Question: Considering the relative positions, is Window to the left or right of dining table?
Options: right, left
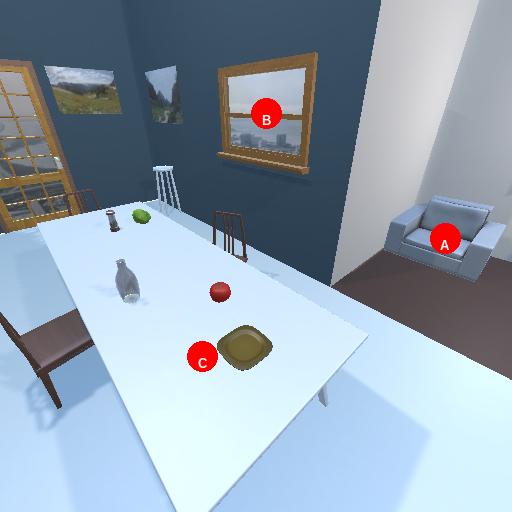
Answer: right